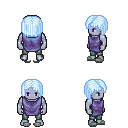
a pixel art fantasy rpg character, male body template, dark elf, purple skin, chain tabard jacket, teal pants, white cyan pageboy hairstyle, white slippers, four views (front, back, left, right), 2x2 character sprite sheet, small pixel art, hard edges, no anti-aliasing